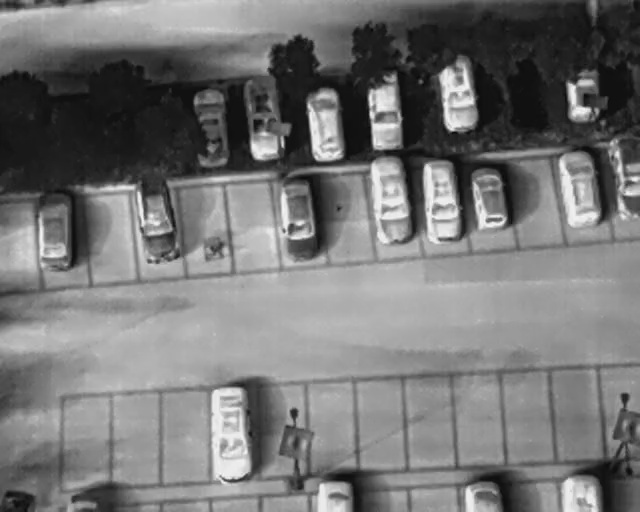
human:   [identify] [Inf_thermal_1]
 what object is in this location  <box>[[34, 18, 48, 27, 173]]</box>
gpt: <ref>1 large car at the top</ref>

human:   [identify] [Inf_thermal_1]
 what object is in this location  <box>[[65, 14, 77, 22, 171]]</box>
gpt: <ref>1 large car at the top right</ref>

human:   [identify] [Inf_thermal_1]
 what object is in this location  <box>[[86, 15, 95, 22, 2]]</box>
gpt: <ref>1 medium car at the top right</ref>

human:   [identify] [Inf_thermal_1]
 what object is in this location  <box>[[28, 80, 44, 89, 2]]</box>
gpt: <ref>1 large car at the bottom</ref>

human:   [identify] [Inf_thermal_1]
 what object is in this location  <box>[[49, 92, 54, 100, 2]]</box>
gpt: <ref>1 medium car at the bottom</ref>